Brain MRI, t1w sequence, axial 2D slice.
Patient: age 31, sex M, weight 80 kg, height 1.78 m
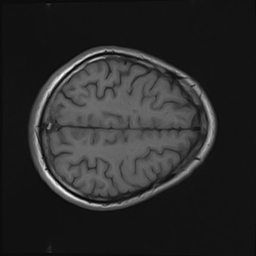